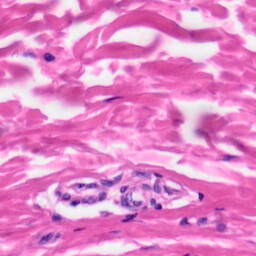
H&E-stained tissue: Skin